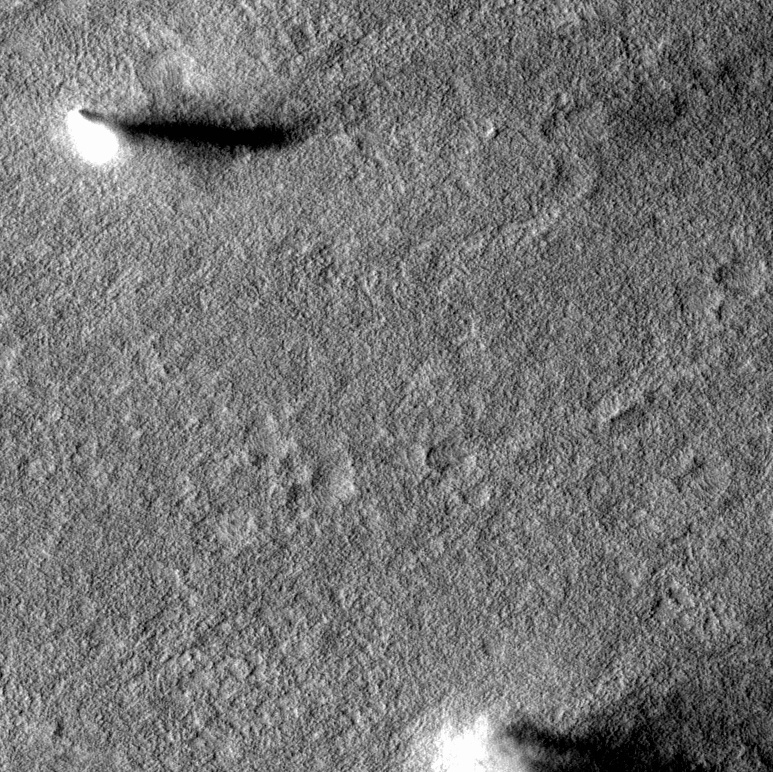
Label: dustdevil, dustdevil